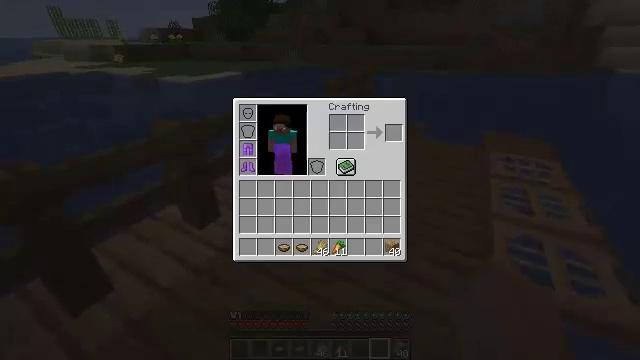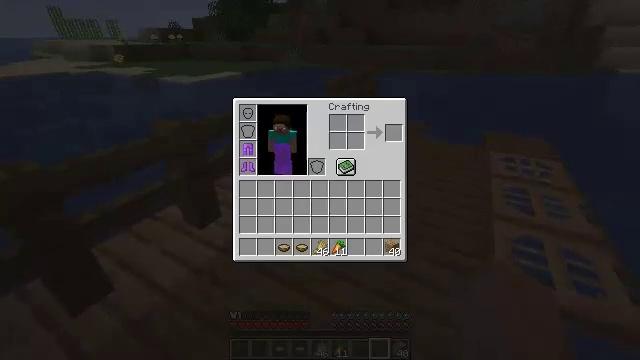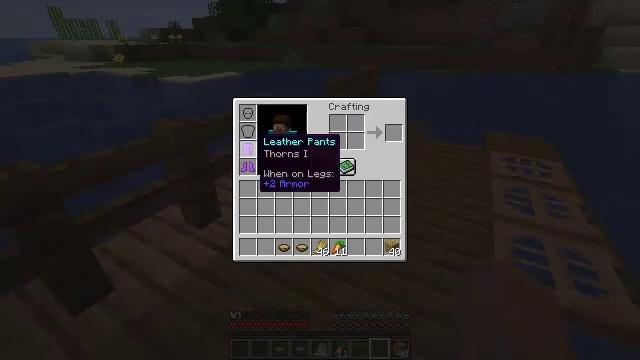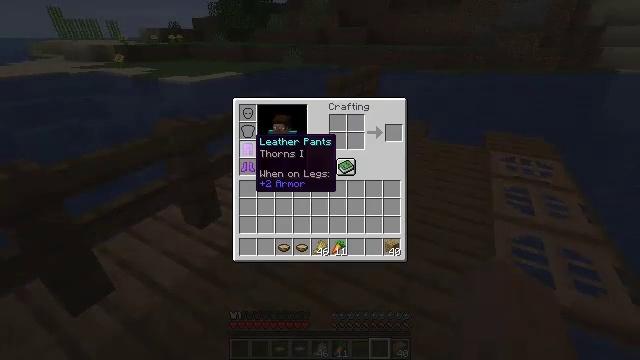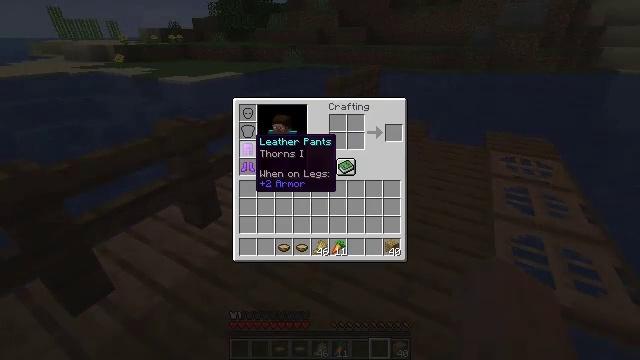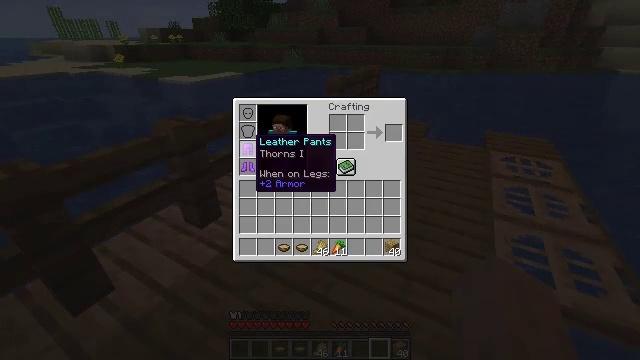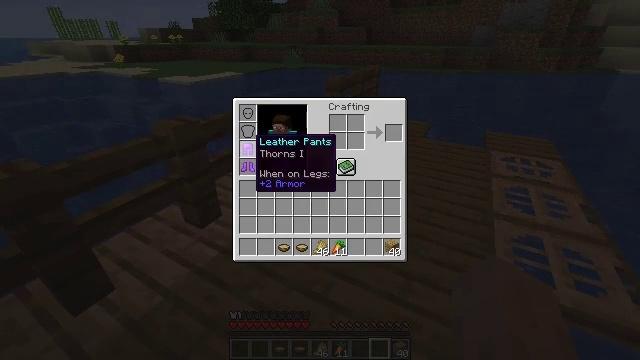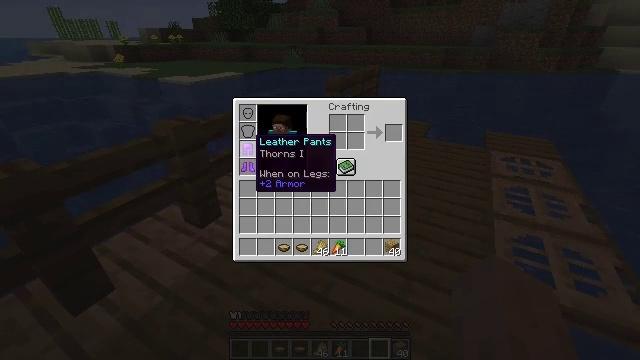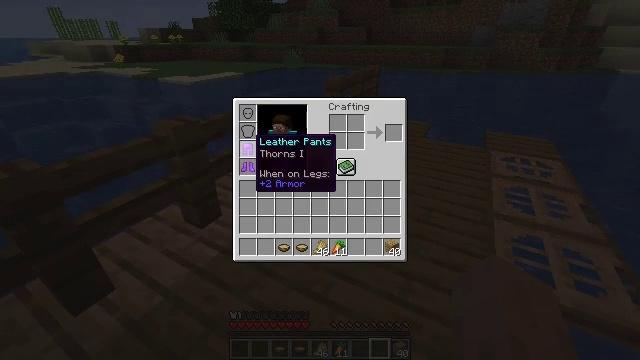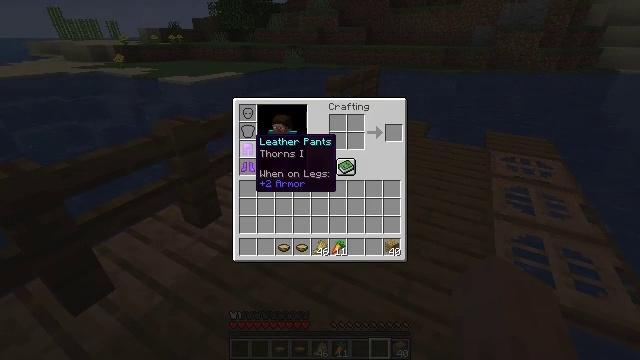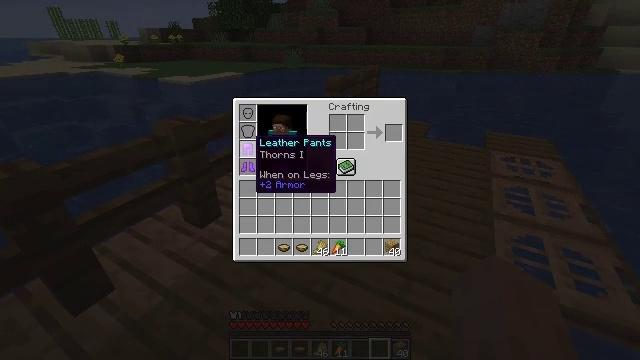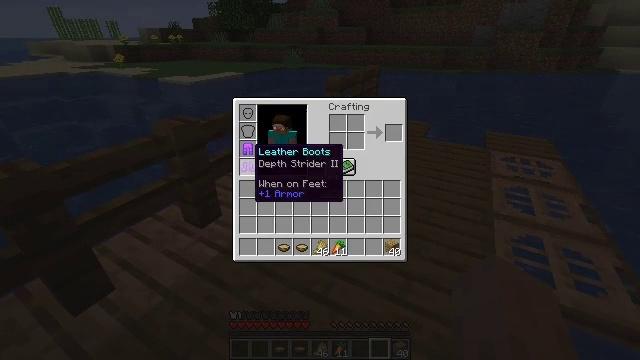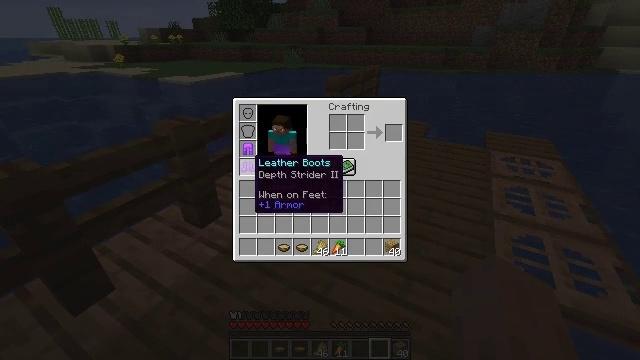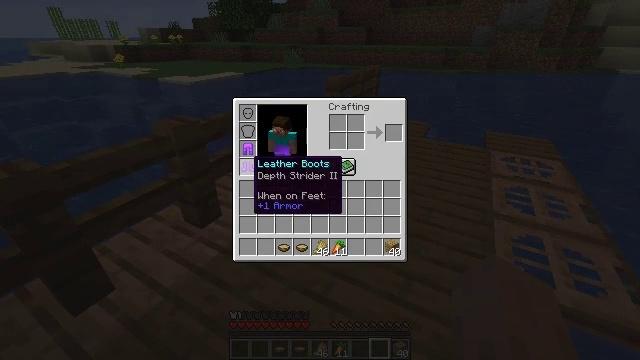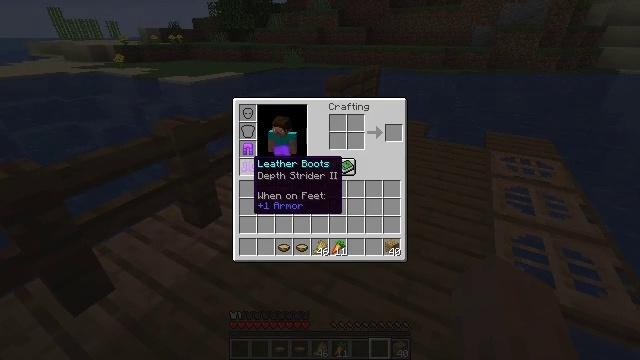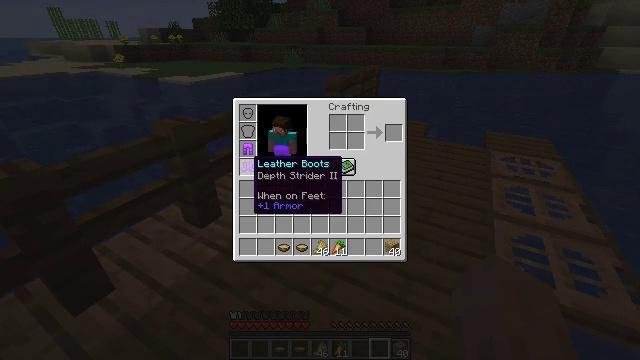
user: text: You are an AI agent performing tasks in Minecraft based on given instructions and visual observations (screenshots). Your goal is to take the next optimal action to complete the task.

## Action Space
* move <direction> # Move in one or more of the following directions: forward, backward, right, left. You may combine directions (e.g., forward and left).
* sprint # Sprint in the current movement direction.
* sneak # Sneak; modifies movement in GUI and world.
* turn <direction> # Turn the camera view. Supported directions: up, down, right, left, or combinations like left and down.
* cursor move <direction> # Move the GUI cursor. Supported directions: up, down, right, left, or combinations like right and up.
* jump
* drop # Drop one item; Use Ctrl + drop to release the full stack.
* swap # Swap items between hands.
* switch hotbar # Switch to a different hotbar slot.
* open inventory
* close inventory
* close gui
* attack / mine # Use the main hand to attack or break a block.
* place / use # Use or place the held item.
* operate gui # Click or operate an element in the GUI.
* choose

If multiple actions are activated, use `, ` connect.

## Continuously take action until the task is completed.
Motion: motion action
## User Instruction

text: Remove a suspicious stew from the inventory.
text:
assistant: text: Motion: no_op
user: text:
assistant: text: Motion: no_op
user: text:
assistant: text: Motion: no_op
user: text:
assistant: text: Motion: no_op
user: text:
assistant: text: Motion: no_op
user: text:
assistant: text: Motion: no_op
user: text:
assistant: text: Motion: no_op
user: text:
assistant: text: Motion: no_op
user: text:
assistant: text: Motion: no_op
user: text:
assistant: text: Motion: no_op
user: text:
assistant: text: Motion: cursor move down
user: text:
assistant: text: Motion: cursor move down
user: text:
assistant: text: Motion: no_op
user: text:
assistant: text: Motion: no_op
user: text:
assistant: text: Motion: no_op
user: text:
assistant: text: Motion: no_op
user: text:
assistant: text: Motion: no_op
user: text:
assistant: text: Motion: no_op
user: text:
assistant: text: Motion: no_op
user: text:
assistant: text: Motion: no_op
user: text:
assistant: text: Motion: no_op
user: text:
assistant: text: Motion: no_op
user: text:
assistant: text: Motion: cursor move right
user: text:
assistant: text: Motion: cursor move right and down
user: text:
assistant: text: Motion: cursor move right and down
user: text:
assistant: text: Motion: cursor move right and down
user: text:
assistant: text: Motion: cursor move right and down
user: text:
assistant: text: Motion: no_op
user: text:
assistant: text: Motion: no_op
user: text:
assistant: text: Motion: no_op